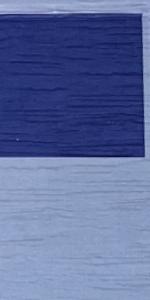
Label: Empty